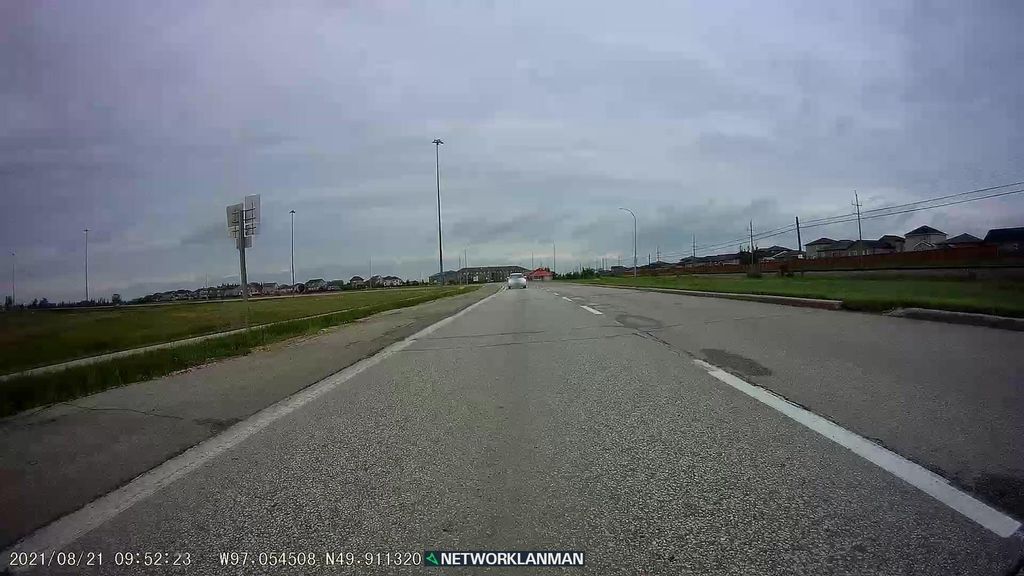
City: winnipeg